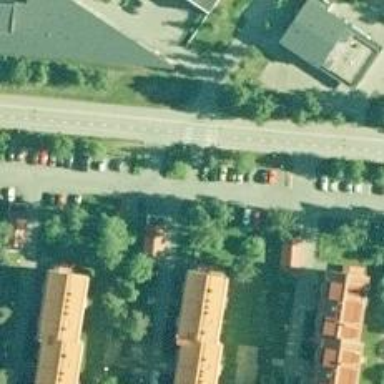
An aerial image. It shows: Asphalt cycleway with uncontrolled crossing.